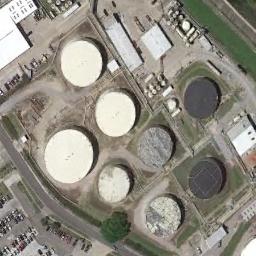
Label: storage tanks